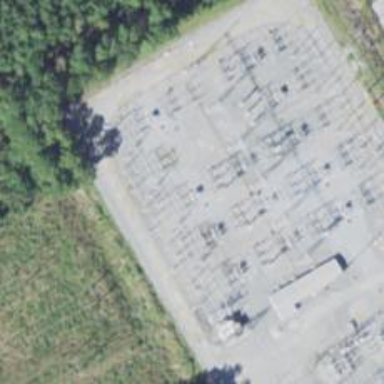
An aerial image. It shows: Switch used for power control.